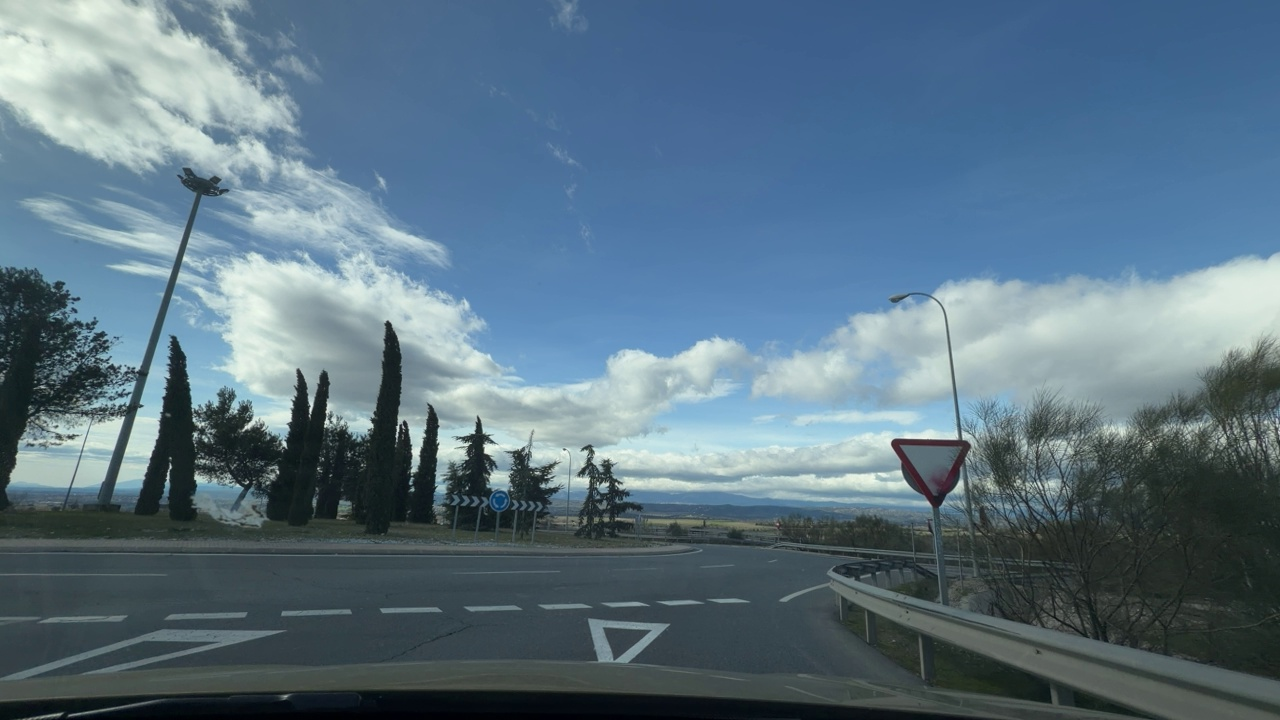
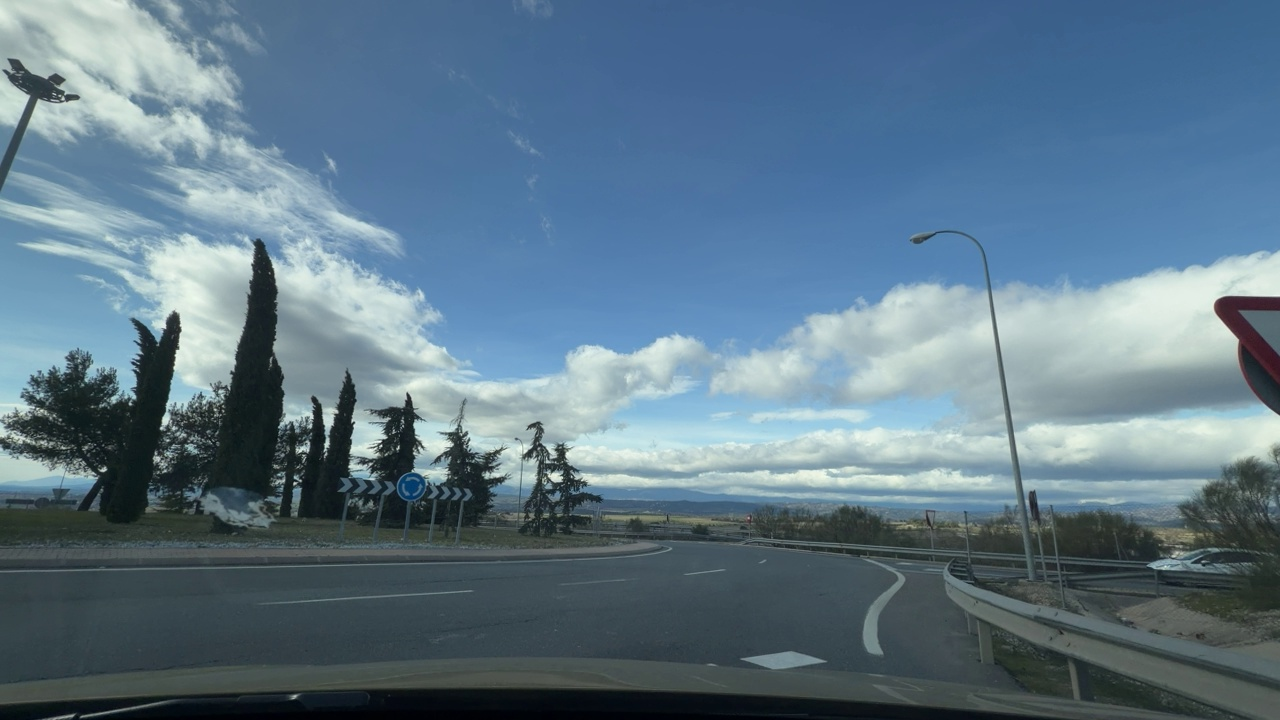
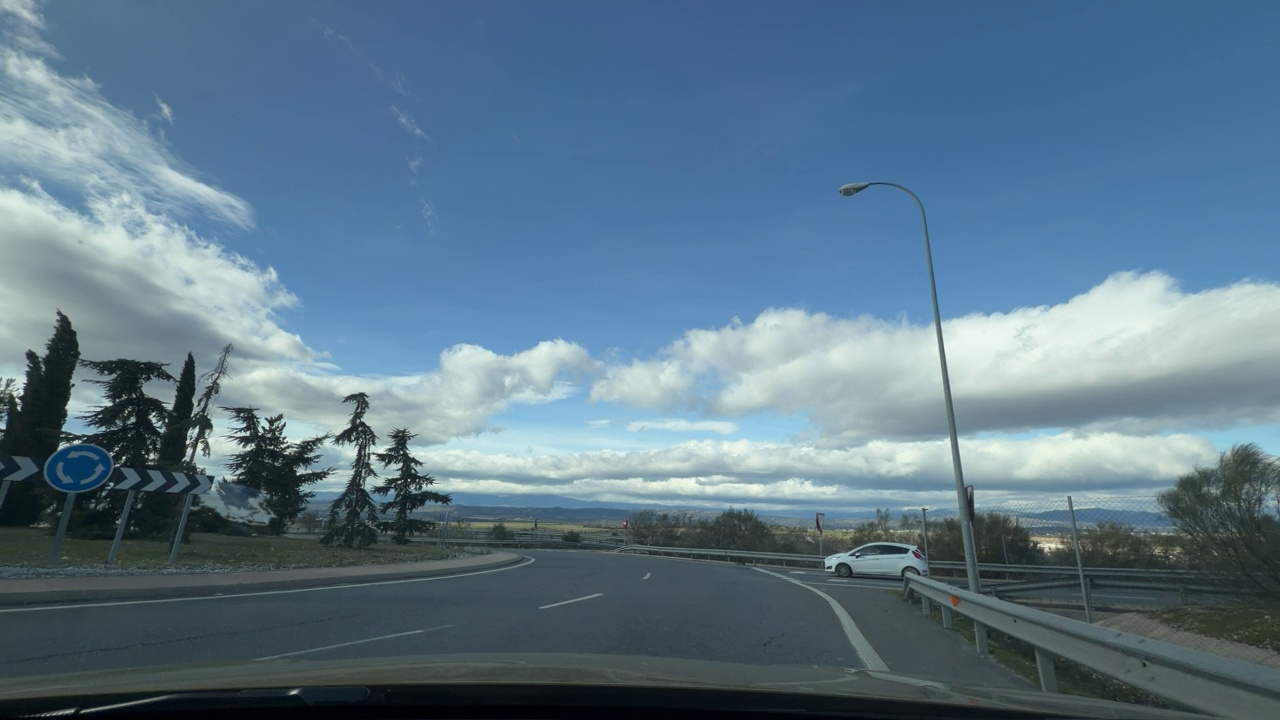
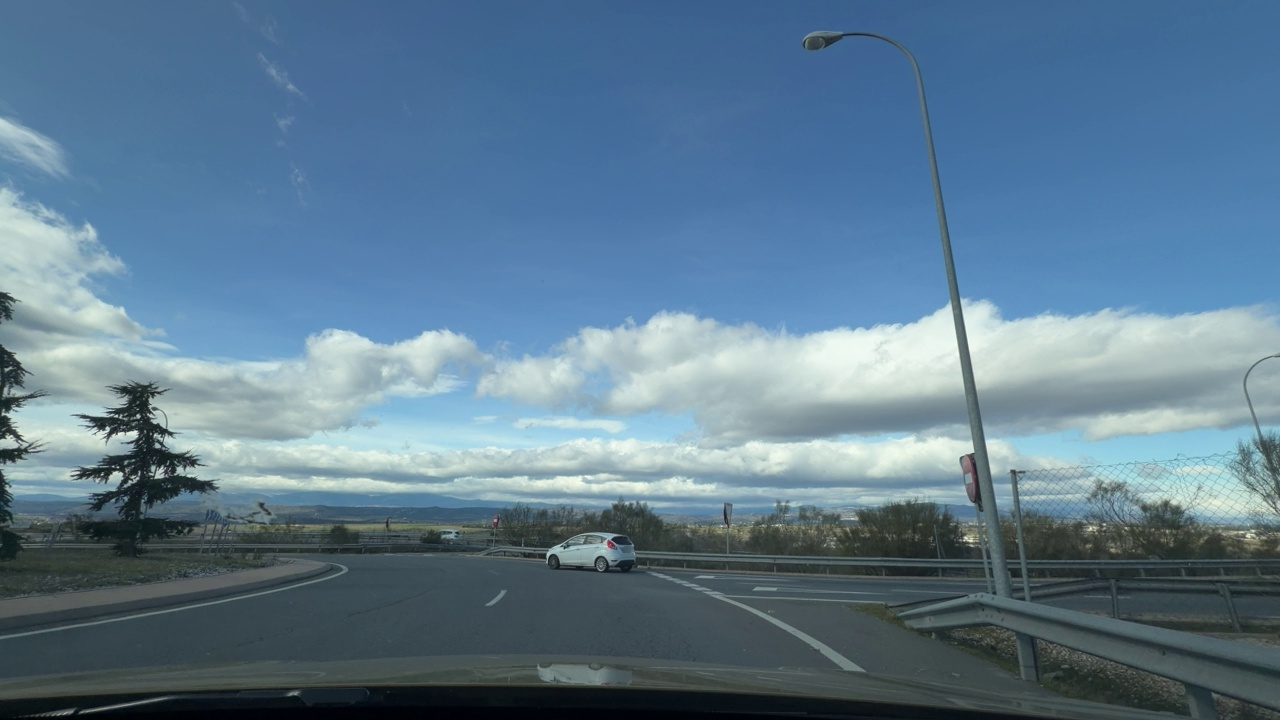
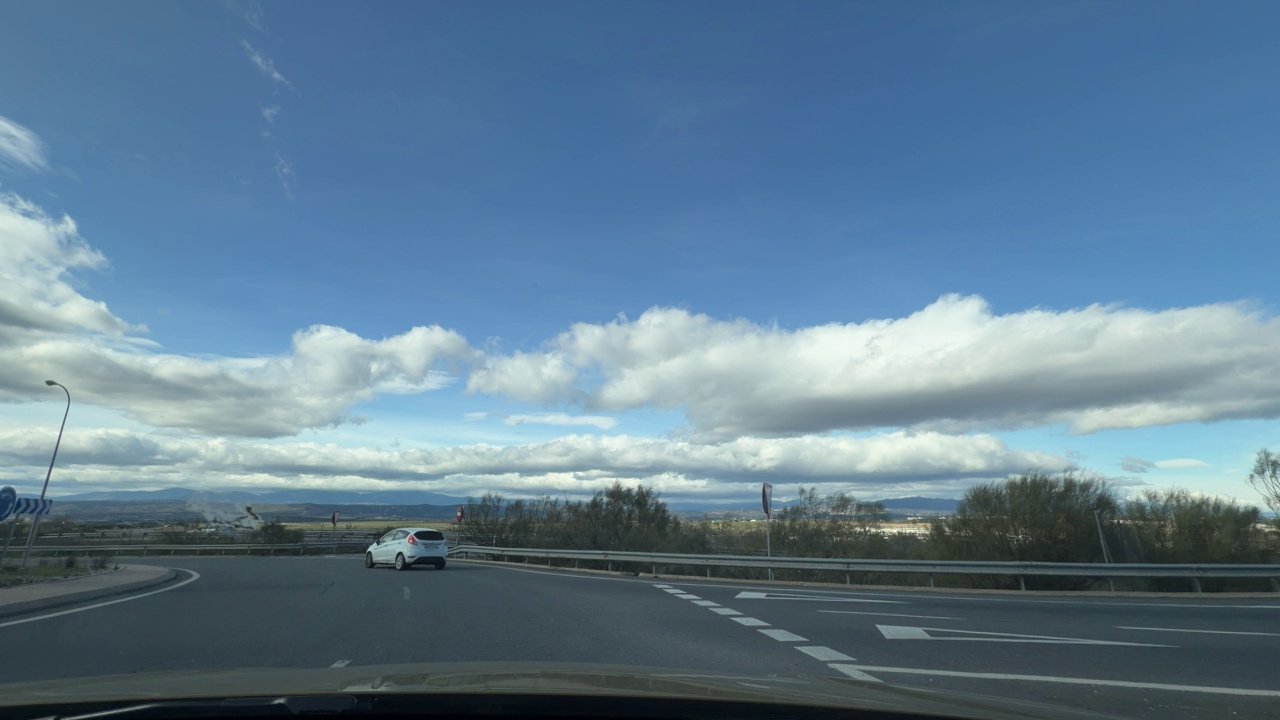
Situation: Roundabout
Question: Is the ego vehicle currently inside a roundabout?
Answer: Yes
Reasoning: The ego vehicle is traveling within a circular roadway surrounding a central island.

Situation: Roundabout
Question: Is a roundabout visible ahead in the ego direction?
Answer: Yes
Reasoning: A circular central island is visible ahead.

Situation: Roundabout
Question: Is the ego vehicle stationary while another vehicle crosses its path within the roundabout?
Answer: No
Reasoning: The ego vehicle is travelling in a roundabout circulating the central island